Question: I have a unique double corresponding to a variation of three strings. I want to populate a dictionary or something such that I can call something like 'dict[key1][key2][key3]' and get the value.
I've tried a whole bunch of things like
'''
Dictionary<string, Dictionary<string, double>> dict = new Dictionary<string, Dictionary<string, double>> {
{ "Foo", {"Bar", 1.2 } },
{ "Foo", {"Test", 3.4 } }
};
'''
Which gives me syntax errors and errors like "Error 4 A namespace cannot directly contain members such as fields or methods"
And
'''
Dictionary<double, Tuple<string, string>> dict = {
{1.23, "Blah", "Foo"}
};
'''
Which gives me errors like "Error 1 Can only use array initializer expressions to assign to array types. Try using a new expression instead."
And
'''
object dict = new Dictionary<string, Dictionary<string, Dictionary<string, string>>>();
dict["k1"] = new Dictionary<string, Dictionary<string, string>>();
dict["k1"]["k2"] = new Dictionary<string, string>();
dict["k1"]["k2"]["k3"] = 3.5;
'''
Which gives me syntax errors and errors like "Error 2 Invalid token '"k1"' in class, struct, or interface member declaration"
How should I go about this? Thanks in advance.
![enter image description here][1]

Edit: Trying Jonesy's code:
'''
namespace WindowsFormsApplication1
{
public partial class Form1 : Form
{
string[] grades = { "Grade 1", "Grade 5", "Grade 8", "ASTM A325", "316 Stainless", "Monel", "Brighton Best 1960" };
string[] sizes = { "#1", "2", "3", "4", "5", "6", "8", "10", "12", "1/4", "5/16", "3/8", "7/16", "1/2", "9/16", "5/8", "3/4", "7/8", "1", "1-1/8", "1-1/4", "1-3/8", "1-1/2" };
var dict = new Dictionary<string, Dictionary<string, Dictionary<string, double>>>();
dict["k1"] = new Dictionary<string, Dictionary<string, double>>();
dict["k1"]["k2"] = new Dictionary<string, double>();
dict["k1"]["k2"]["k3"] = 3.5;
public Form1()
{
InitializeComponent();
}
'''
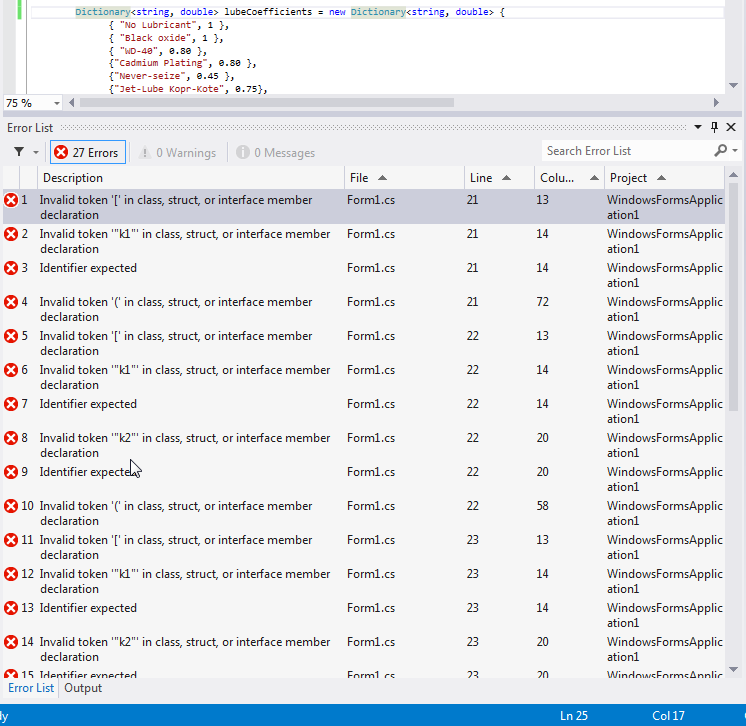
Answer: your last attempt is close, you want:
'''
var dict = new Dictionary<string, Dictionary<string, Dictionary<string, double>>>();
dict["k1"] = new Dictionary<string, Dictionary<string, double>>();
dict["k1"]["k2"] = new Dictionary<string, double>();
dict["k1"]["k2"]["k3"] = 3.5;
'''
you want 'var' instead of 'object'
(or 'Dictionary<string, Dictionary<string, Dictionary<string, double>>>' if you like scrolling)
and your very last string should be a 'double'.